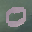
Label: 0